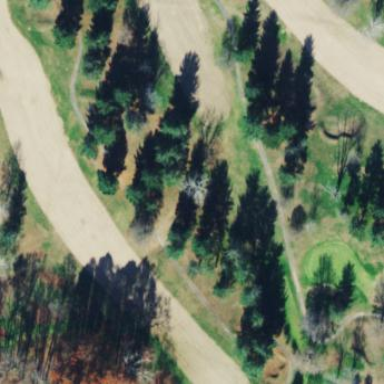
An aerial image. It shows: Scenic golf fairway.